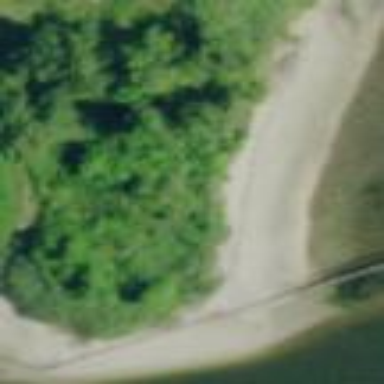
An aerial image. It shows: Sandy beach with natural surface.